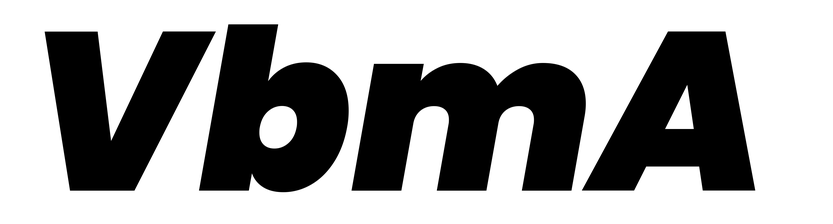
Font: Poppins-BlackItalic